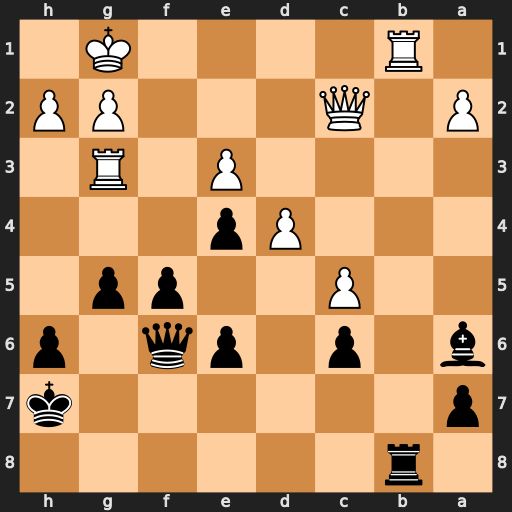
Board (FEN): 1r6/p6k/b1p1pq1p/2P2pp1/3Pp3/4P1R1/P1Q3PP/1R4K1
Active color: b
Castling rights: -
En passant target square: -
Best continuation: Bd3 Qxd3 exd3